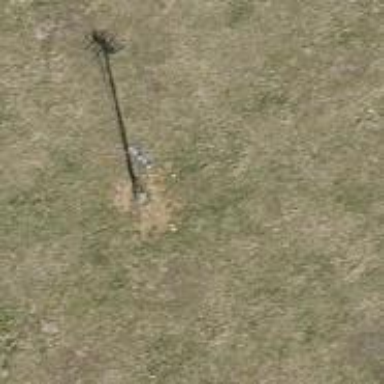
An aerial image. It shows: Pole with three cables attached.